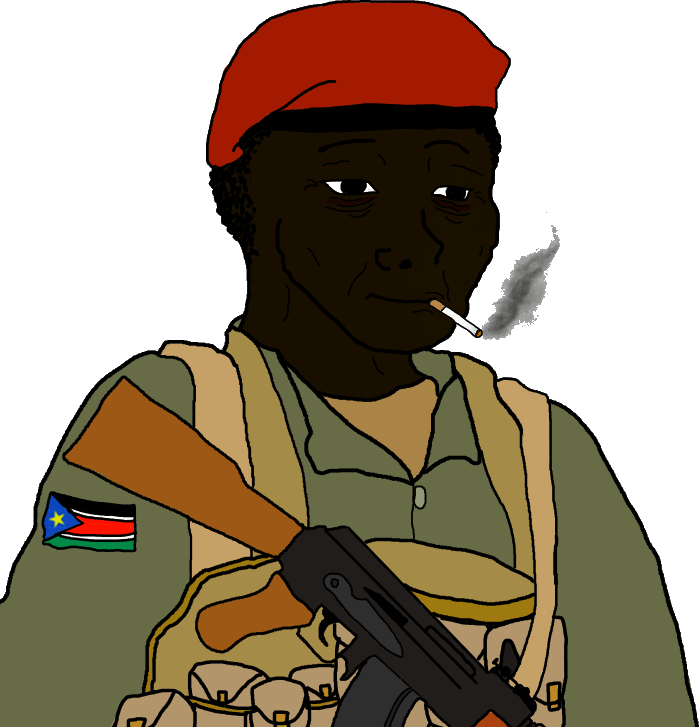
Label: 5_Blackjak